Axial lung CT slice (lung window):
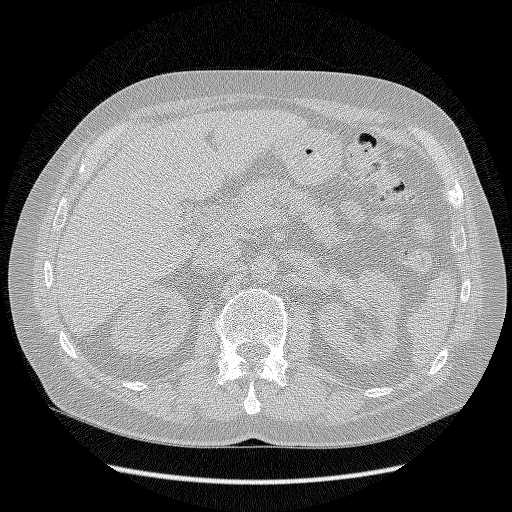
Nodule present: no